Question: I'm using bootstrap modal to show images.
How do I simply make 'Twitter Bootstrap' modal window bigger?
I'm using code from the (<URL> question:
'''
$('#myModal').modal({
backdrop: true,
keyboard: true,
show: false
}).css({
// make width 90% of screen
'width': function () {
return ($(document).width() * .9) + 'px';
},
// center model
'margin-left': function () {
return -($(this).width() / 2);
}
});
'''
But here's the result:

I have to scroll it down. How do I keep image ratio and show it without a scrollbar?
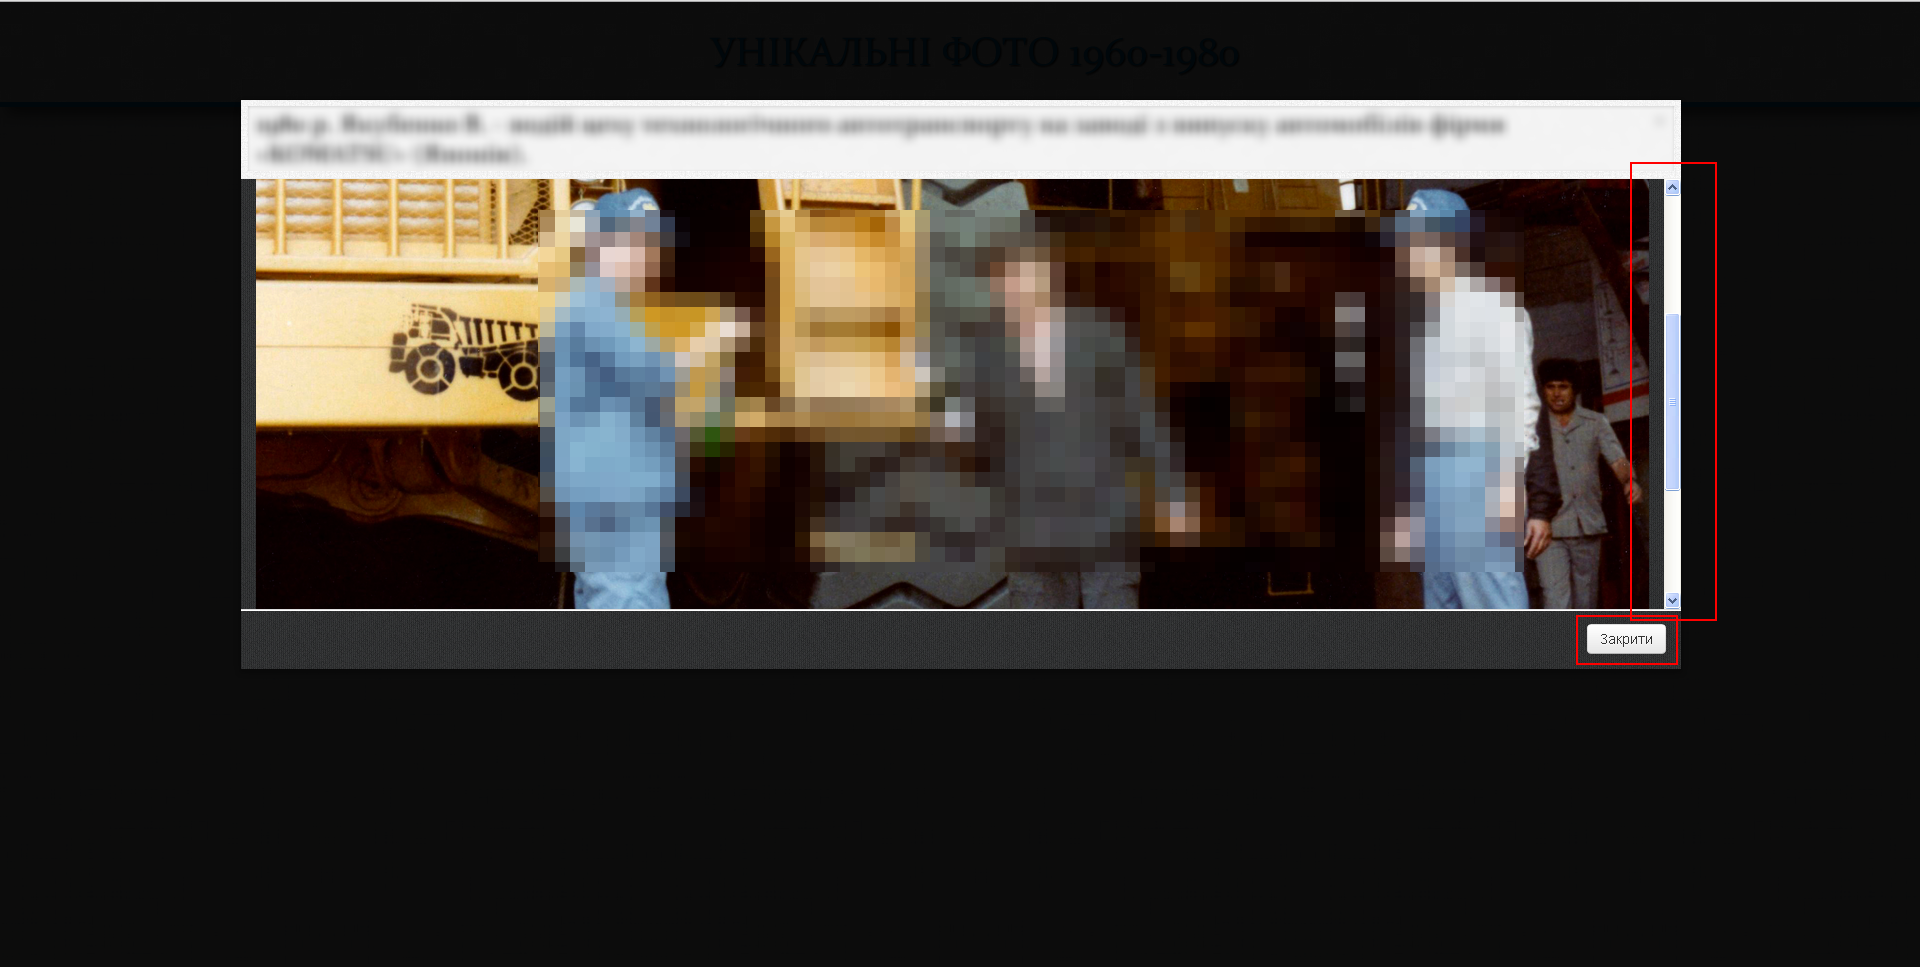
Answer: When we show images with bootstrap modal, we use the following css:
'''
#myModal {
max-height: 80%;
overflow-y: auto;
.modal-body {
max-height: none;
text-align: center;
}
}
'''
And then just do
'''
$('#myModal').modal("show");
'''
The crux is setting the 'max-height' on '.modal-body' to 'none'.